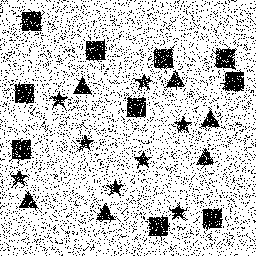
Squares: 10
Triangles: 6
Stars: 8
Total shapes: 24